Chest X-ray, PA view. Patient: 34 years old, sex F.
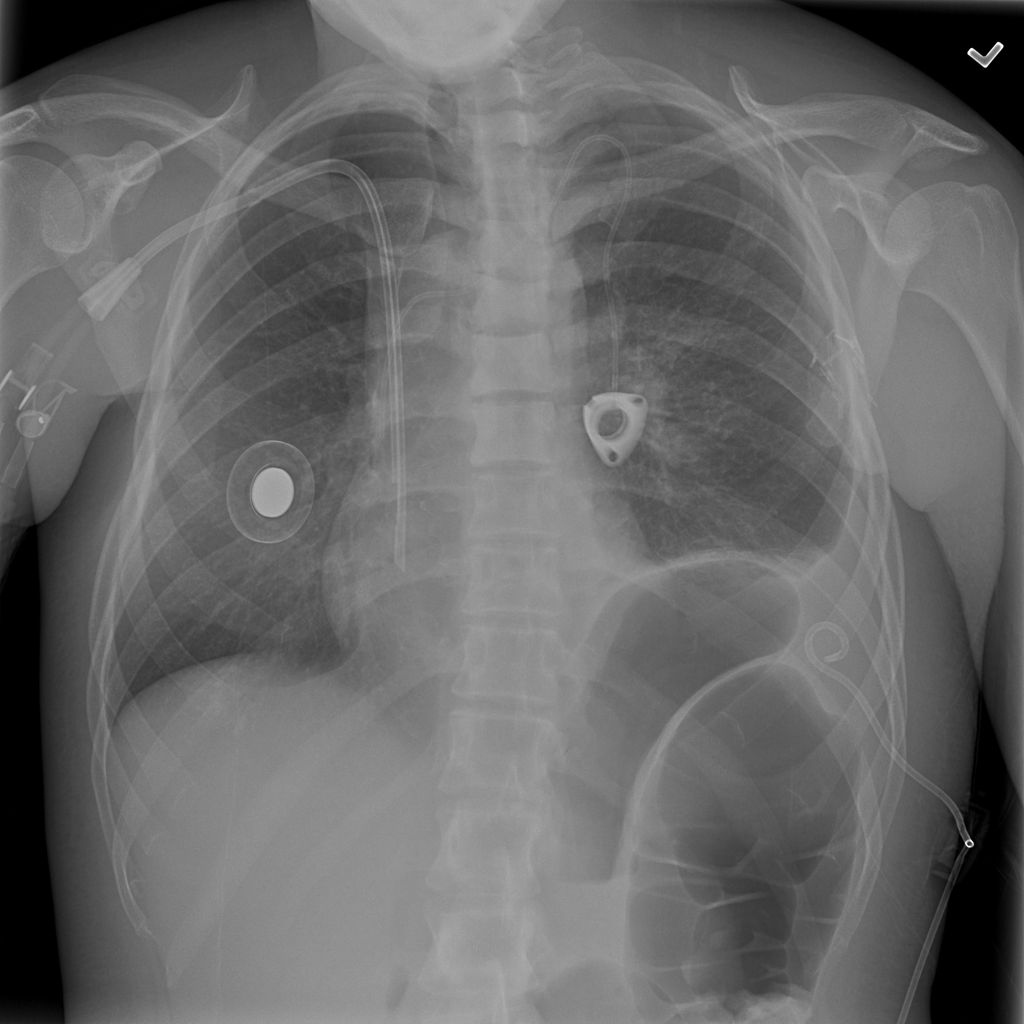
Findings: Effusion